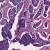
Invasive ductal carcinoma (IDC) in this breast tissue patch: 1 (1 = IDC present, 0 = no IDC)